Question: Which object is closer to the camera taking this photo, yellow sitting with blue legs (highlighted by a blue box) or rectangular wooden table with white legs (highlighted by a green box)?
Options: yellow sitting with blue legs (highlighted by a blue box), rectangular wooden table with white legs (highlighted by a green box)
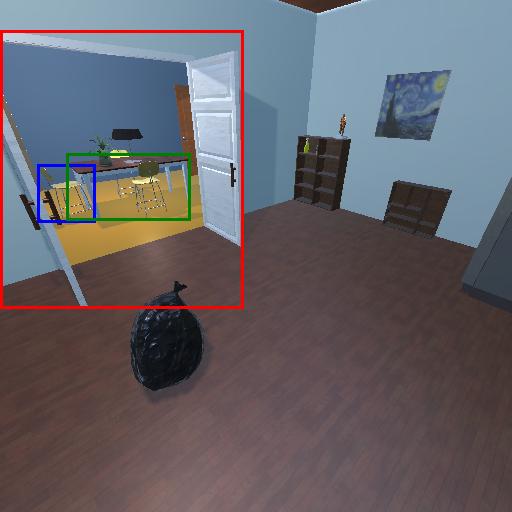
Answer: yellow sitting with blue legs (highlighted by a blue box)